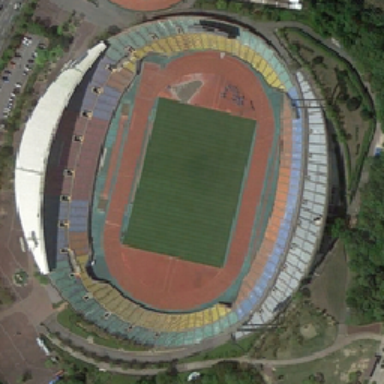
The red and green stadium is surrounded by a variety of spectators stands .